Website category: university
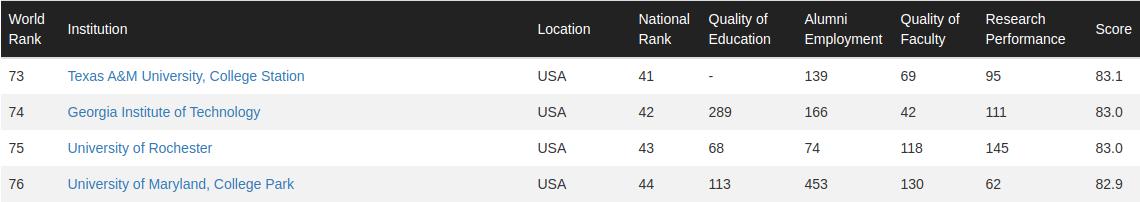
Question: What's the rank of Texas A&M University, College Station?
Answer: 73

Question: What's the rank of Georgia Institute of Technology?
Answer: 74

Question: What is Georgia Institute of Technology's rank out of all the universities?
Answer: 74

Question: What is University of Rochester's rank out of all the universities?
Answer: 75

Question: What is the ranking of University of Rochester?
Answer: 75

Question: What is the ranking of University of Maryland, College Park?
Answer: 76

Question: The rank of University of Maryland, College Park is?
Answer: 76

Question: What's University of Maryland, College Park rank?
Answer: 76

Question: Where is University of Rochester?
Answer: USA

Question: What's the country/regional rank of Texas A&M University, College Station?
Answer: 41

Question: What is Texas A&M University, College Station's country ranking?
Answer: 41

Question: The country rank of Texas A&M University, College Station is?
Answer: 41

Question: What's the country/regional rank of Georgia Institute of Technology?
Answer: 42

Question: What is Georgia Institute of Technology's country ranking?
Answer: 42

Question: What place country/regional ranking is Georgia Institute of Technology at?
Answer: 42

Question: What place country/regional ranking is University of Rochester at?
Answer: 43

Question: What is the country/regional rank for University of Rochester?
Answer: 43

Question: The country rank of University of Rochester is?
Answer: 43

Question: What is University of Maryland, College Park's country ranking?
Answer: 44

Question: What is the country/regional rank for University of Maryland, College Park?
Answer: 44

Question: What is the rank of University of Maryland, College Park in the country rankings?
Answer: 44

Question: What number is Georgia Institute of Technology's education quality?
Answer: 289

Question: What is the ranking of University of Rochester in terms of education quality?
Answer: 68

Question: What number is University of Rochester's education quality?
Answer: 68

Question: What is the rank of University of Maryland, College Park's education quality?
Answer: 113

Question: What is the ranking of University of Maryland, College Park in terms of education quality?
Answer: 113

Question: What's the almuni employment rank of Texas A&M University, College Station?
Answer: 139

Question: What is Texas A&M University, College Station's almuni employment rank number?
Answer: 139

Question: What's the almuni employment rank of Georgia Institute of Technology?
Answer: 166

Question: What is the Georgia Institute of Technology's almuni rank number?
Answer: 166

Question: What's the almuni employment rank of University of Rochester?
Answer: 74

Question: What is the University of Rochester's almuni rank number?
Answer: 74

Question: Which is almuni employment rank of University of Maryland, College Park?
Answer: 453

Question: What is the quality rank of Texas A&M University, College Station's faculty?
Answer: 69

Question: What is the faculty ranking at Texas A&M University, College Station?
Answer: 69

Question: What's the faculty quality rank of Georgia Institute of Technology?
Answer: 42

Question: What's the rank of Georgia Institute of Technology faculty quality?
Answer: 42

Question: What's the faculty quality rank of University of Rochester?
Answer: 118

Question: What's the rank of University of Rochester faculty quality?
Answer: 118

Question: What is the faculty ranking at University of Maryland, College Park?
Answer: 130

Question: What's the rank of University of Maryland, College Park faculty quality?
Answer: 130

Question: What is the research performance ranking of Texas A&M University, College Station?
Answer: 95

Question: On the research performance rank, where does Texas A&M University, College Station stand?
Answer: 95

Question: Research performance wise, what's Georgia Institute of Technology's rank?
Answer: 111

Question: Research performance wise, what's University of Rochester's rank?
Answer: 145

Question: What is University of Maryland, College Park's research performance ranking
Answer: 62

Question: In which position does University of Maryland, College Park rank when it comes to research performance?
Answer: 62

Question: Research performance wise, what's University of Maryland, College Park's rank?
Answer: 62

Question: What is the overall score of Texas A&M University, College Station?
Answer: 83.1

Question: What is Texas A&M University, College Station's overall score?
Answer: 83.1

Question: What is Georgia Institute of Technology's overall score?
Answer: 83.0

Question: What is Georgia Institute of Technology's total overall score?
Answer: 83.0

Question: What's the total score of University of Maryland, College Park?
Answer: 82.9

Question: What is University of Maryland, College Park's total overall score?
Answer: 82.9

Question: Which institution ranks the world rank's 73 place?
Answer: Texas A&M University, College Station

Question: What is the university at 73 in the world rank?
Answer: Texas A&M University, College Station

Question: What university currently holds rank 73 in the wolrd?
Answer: Texas A&M University, College Station

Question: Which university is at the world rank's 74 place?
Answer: Georgia Institute of Technology

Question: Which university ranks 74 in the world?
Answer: Georgia Institute of Technology

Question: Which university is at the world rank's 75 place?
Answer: University of Rochester

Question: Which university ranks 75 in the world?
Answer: University of Rochester

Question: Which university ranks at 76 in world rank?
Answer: University of Maryland, College Park

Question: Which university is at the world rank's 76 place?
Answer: University of Maryland, College Park

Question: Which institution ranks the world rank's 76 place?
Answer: University of Maryland, College Park